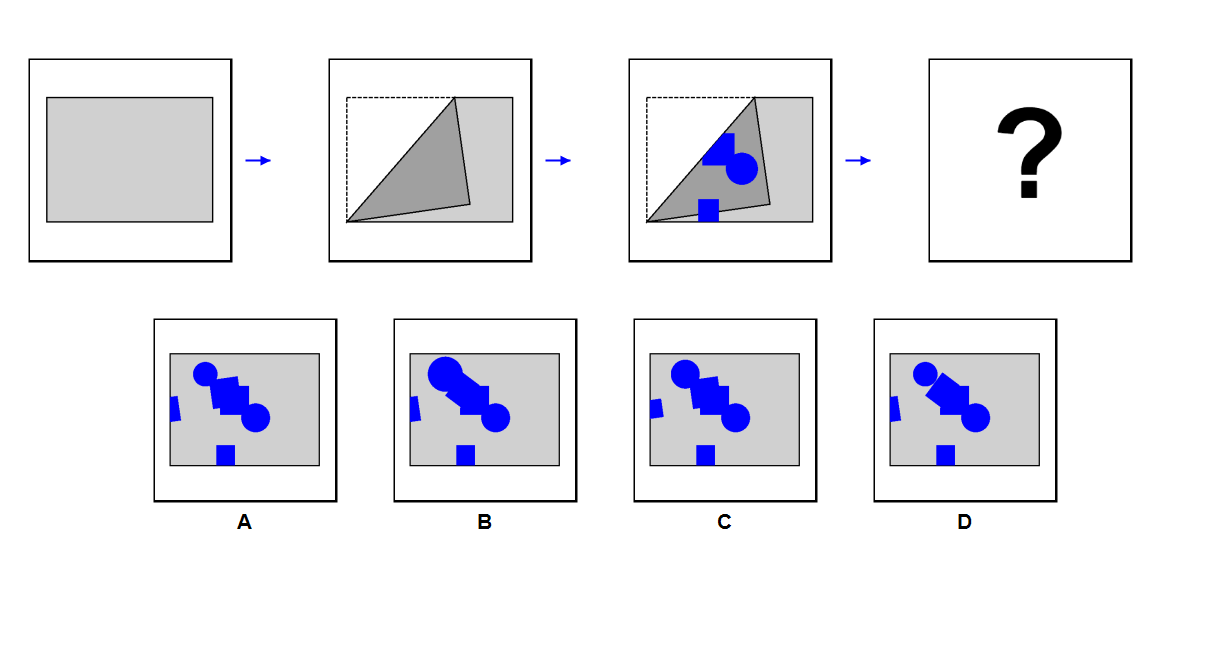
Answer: C